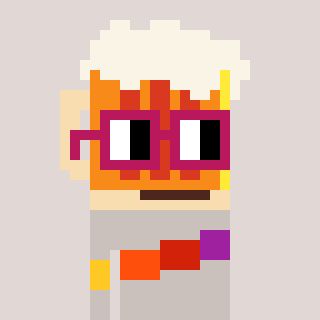
a pixel art character with square dark red glasses, a beer-shaped head and a foggrey-colored body on a warm background